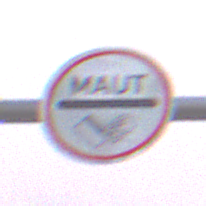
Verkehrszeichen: MautflichtigeStrecke
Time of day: SunriseSunset
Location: Outdoor (Beach)
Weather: Overcast
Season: NotSpecified
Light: Natural